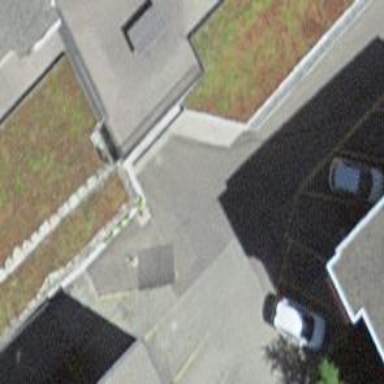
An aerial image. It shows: Group of garages.